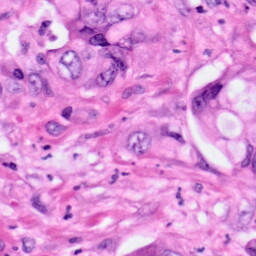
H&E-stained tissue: Pancreatic